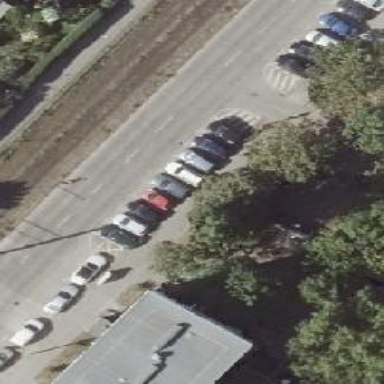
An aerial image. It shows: Street-side parking area with concrete surface.